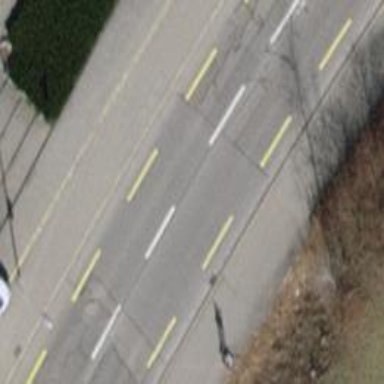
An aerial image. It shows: Primary highway with asphalt surface. There is separate sidewalk and advisory cycle lane.